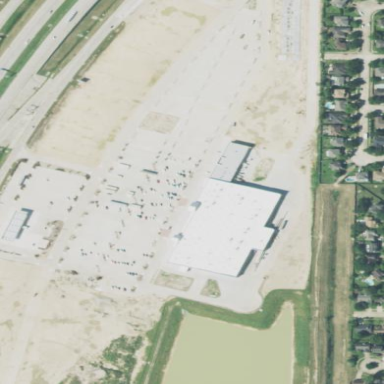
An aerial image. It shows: Retail area.